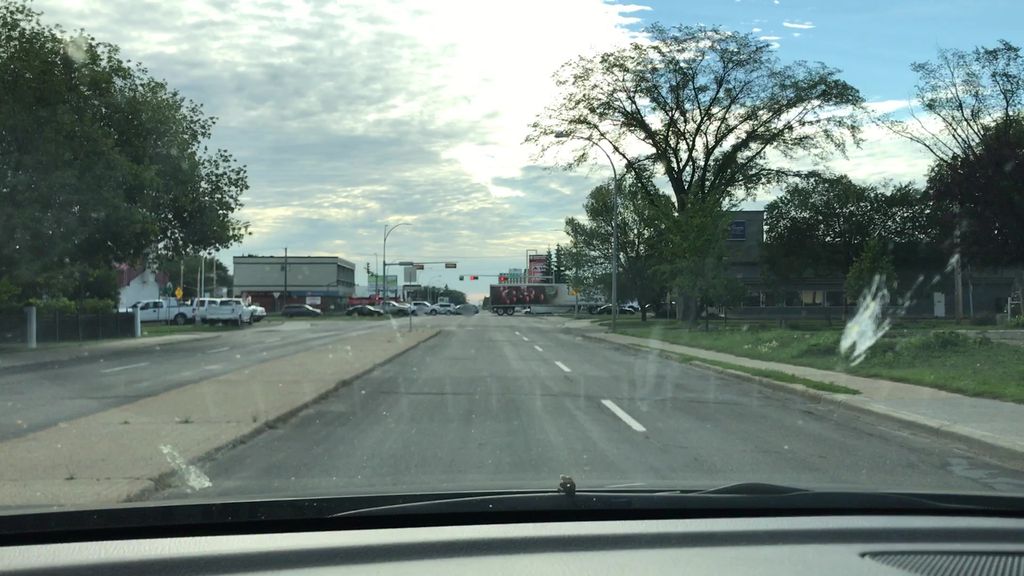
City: edmonton